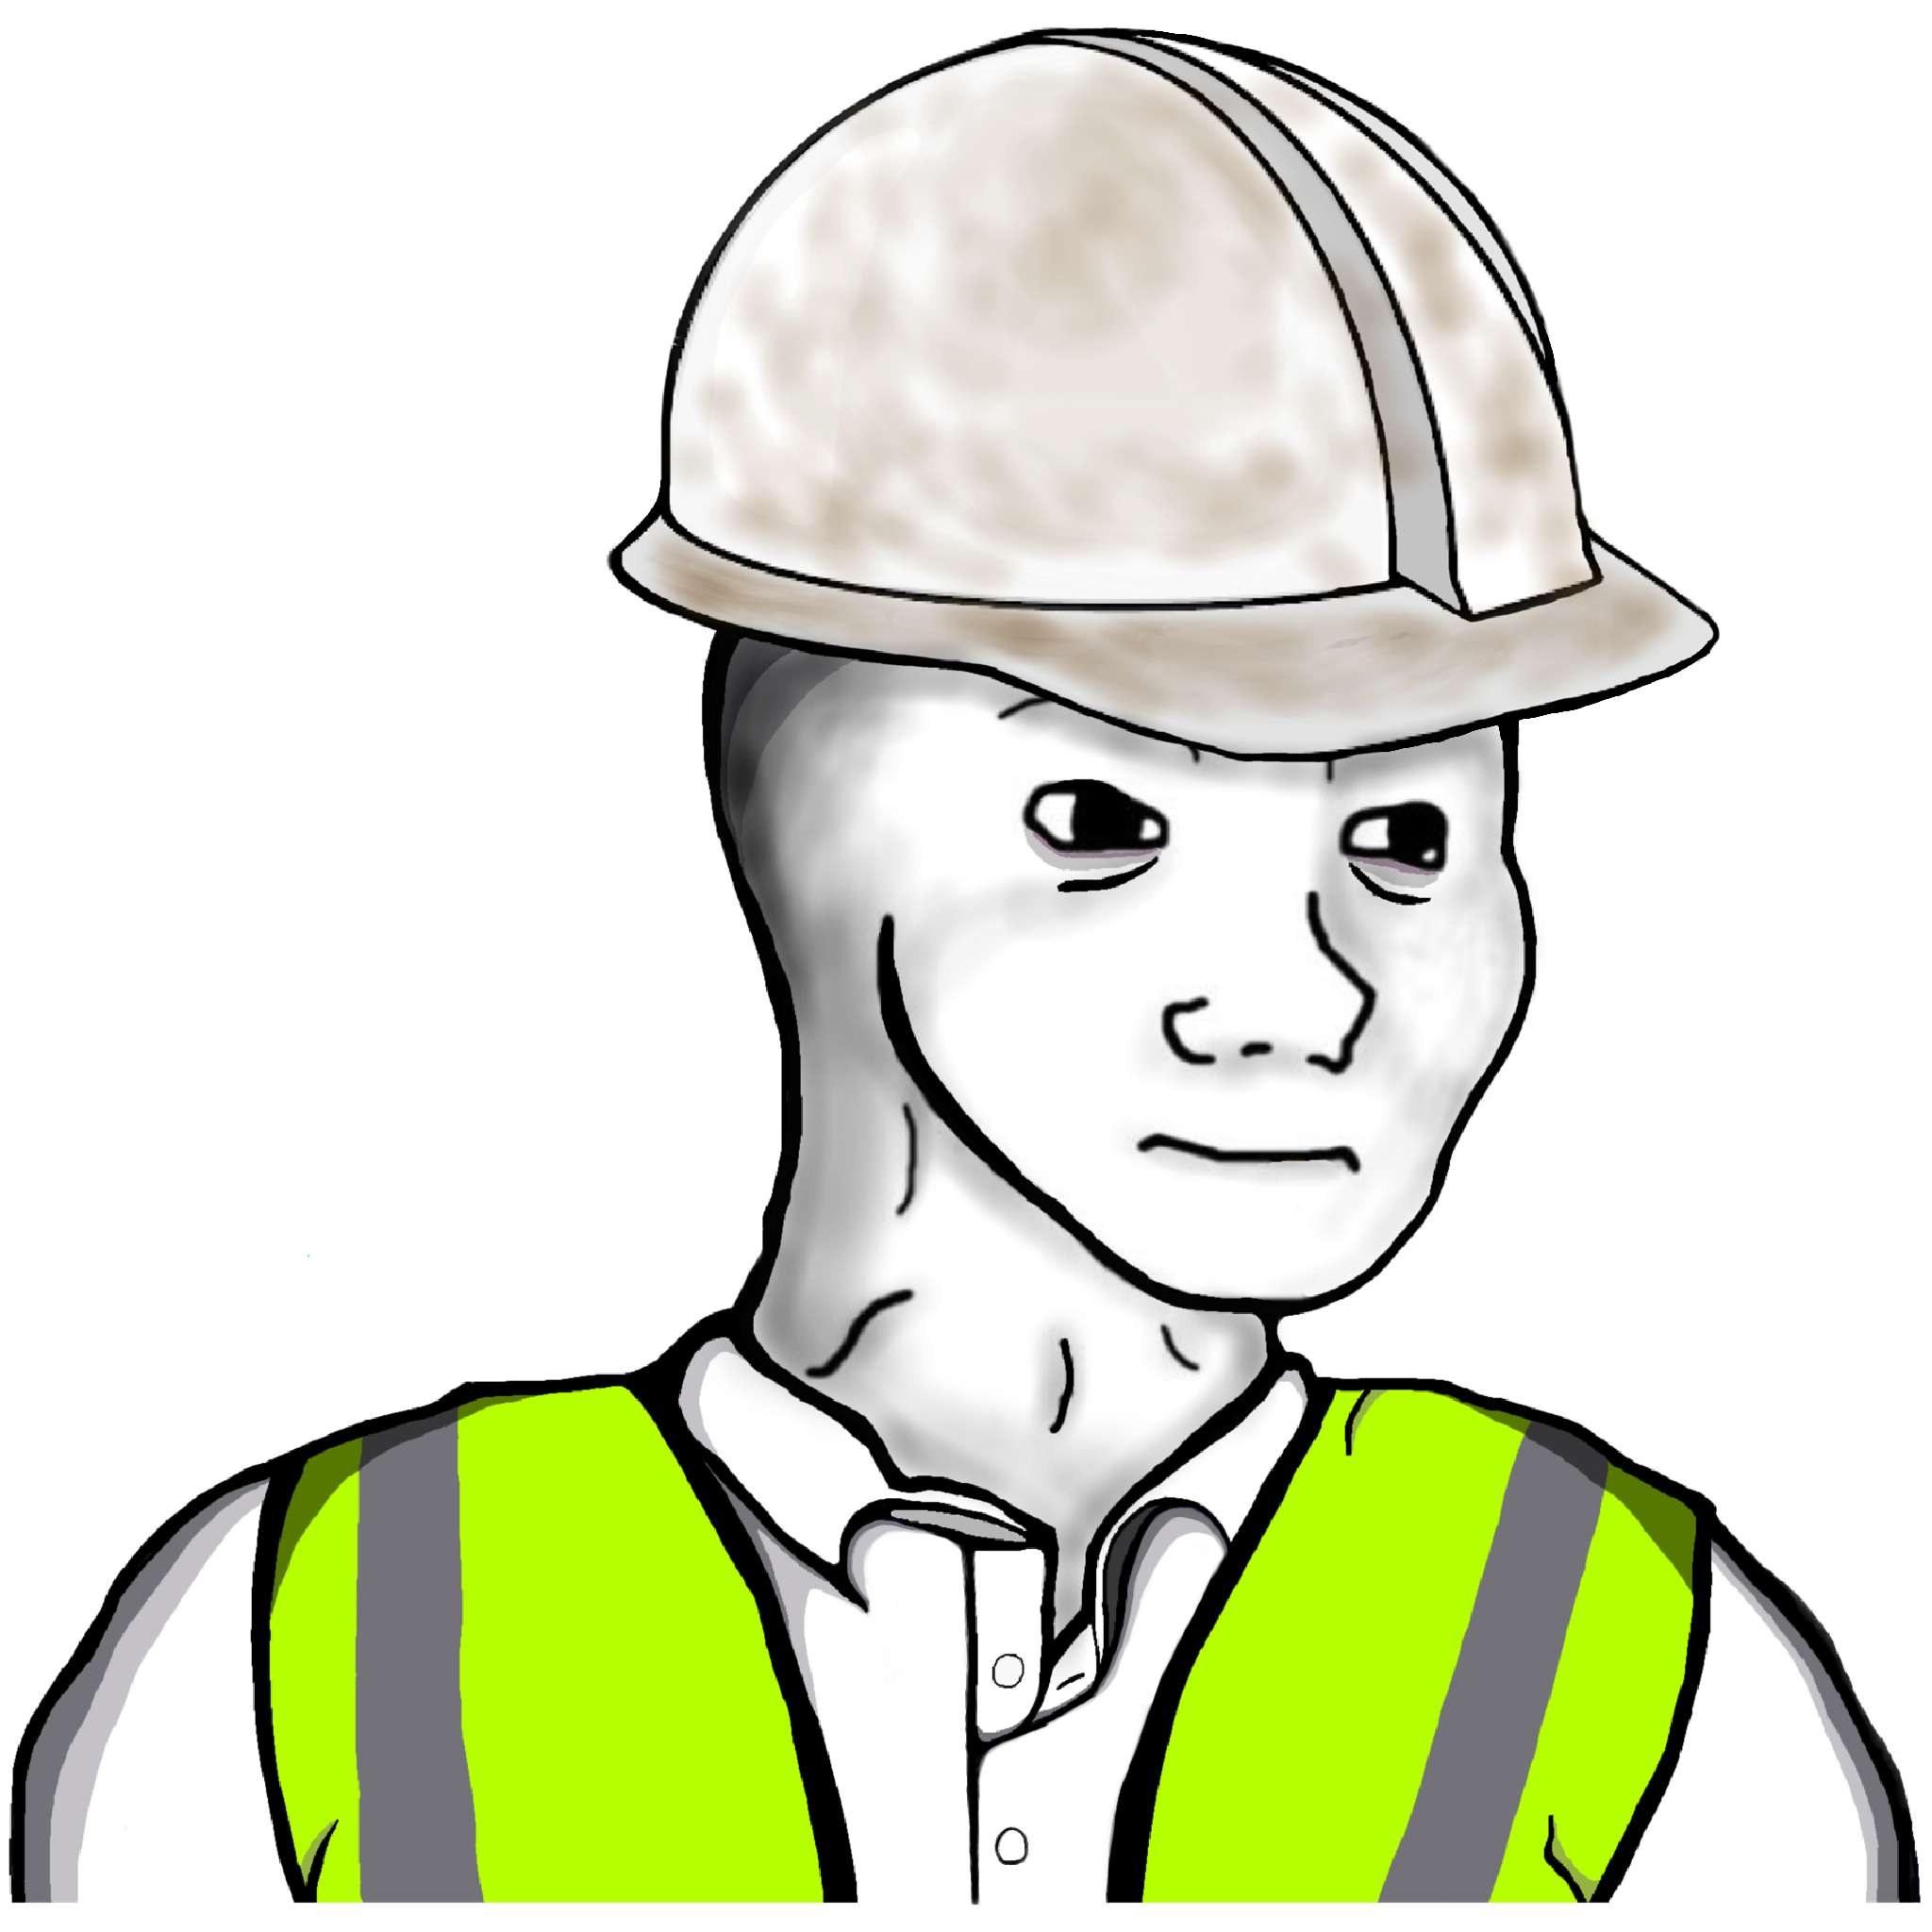
Label: 5_Tired_Wojak